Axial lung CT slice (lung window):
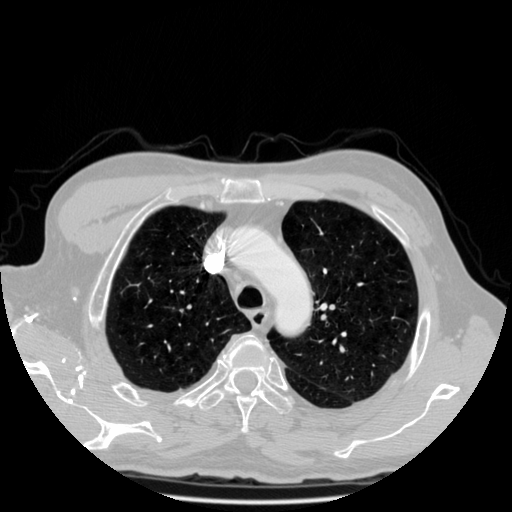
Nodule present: no